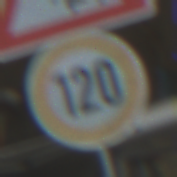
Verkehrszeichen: Geschwindigkeit120
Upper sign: Stau
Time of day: Midday
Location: Indoor (Urban)
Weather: NotSpecified
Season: NotSpecified
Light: Natural